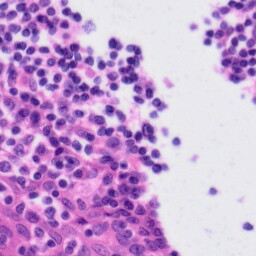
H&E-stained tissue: Tonsil